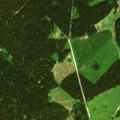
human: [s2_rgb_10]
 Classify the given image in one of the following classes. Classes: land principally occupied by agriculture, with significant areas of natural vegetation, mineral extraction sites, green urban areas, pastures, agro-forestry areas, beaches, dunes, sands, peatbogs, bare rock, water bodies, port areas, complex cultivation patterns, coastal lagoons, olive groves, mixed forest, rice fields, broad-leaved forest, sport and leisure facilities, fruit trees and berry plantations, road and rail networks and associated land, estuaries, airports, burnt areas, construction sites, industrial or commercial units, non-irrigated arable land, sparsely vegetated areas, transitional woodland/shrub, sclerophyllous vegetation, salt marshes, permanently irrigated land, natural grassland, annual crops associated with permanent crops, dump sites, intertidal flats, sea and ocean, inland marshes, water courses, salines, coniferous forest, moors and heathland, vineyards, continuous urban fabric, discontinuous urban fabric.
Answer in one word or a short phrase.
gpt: pastures, coniferous forest